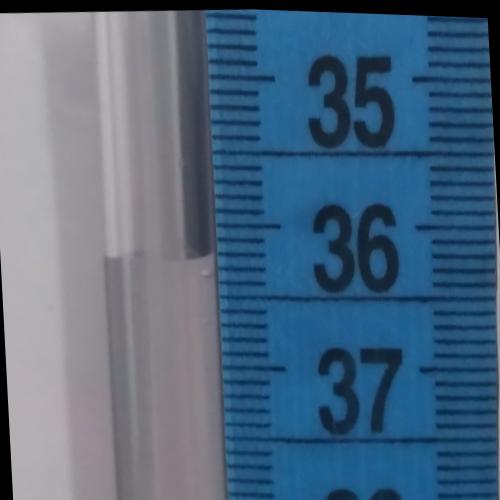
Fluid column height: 36.2 cm